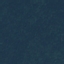
Label: Forest